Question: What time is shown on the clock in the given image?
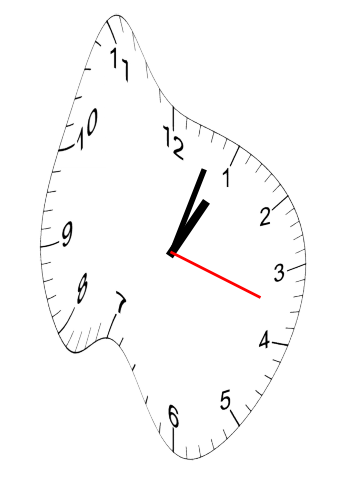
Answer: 01:03:18